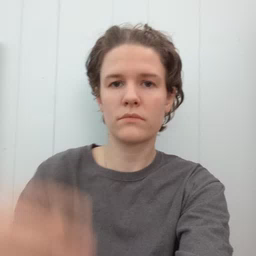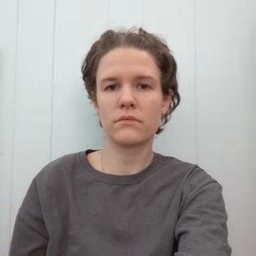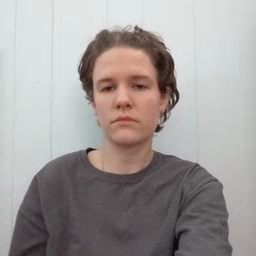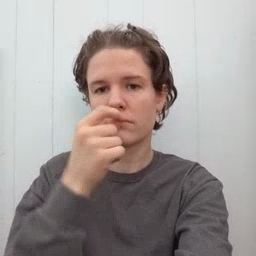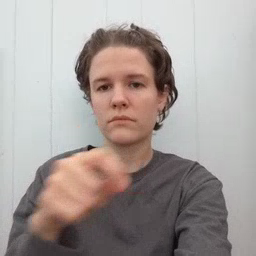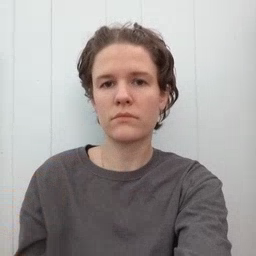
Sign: pen